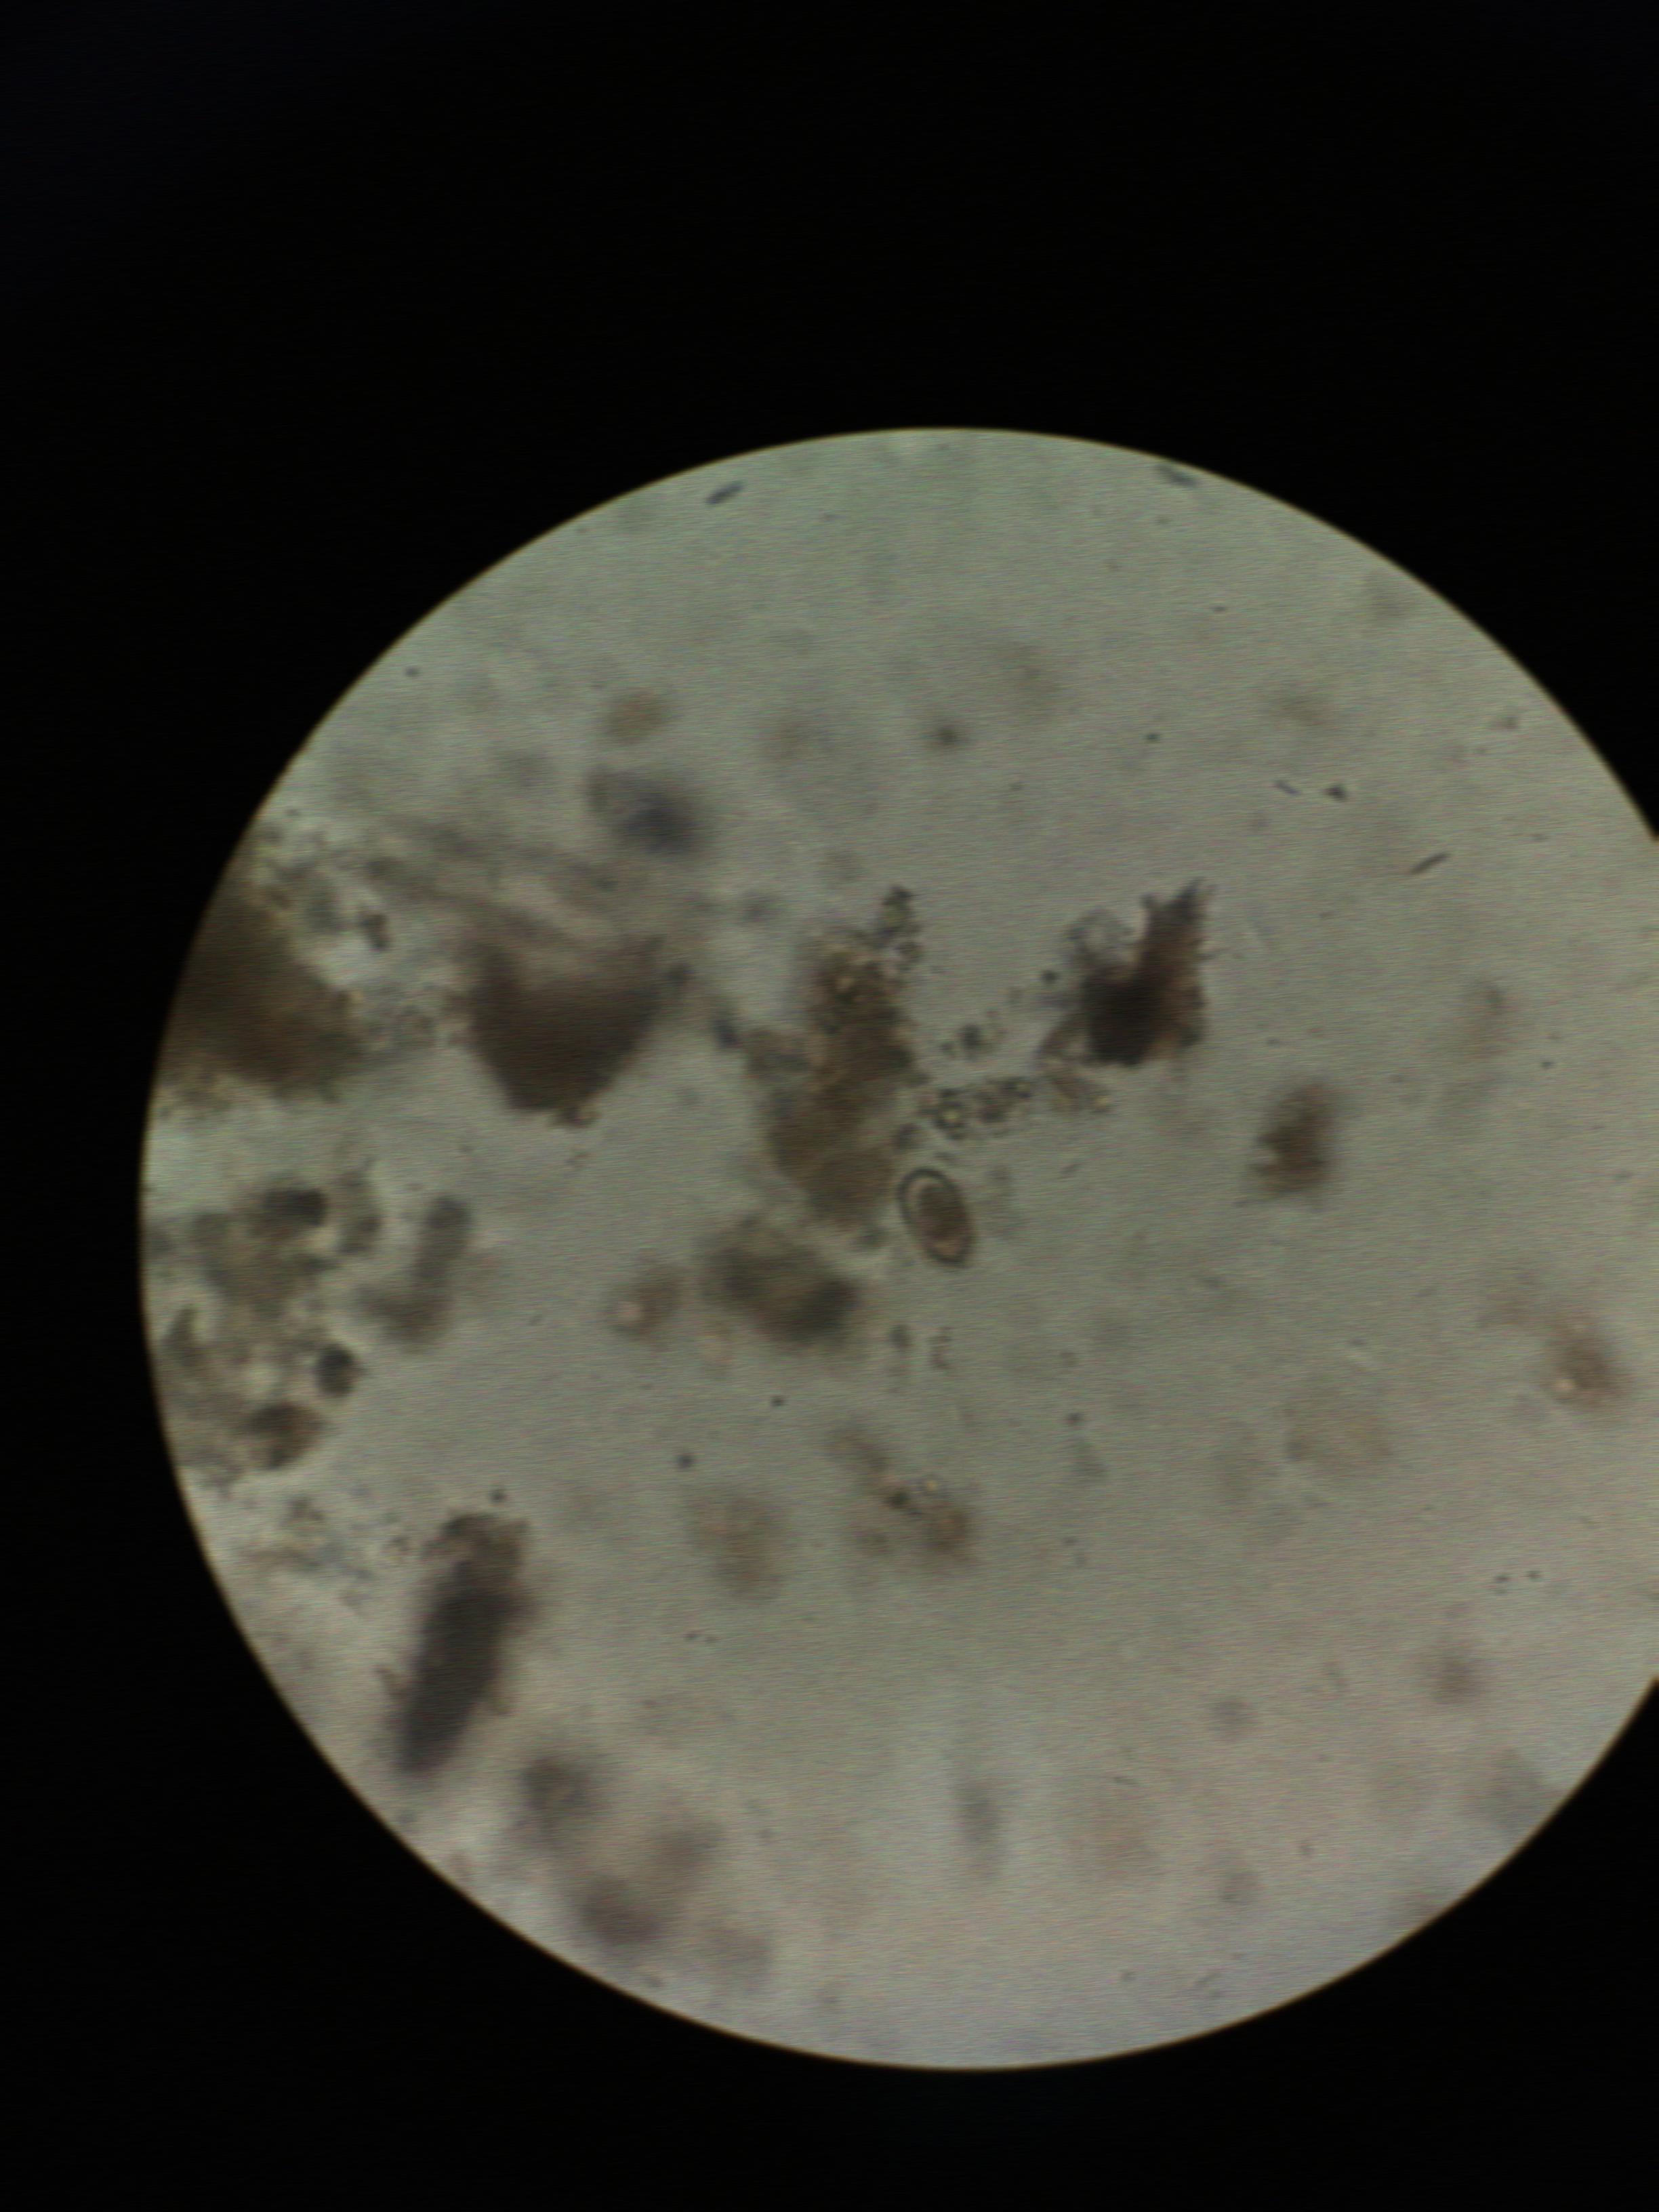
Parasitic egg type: Capillaria philippinensis